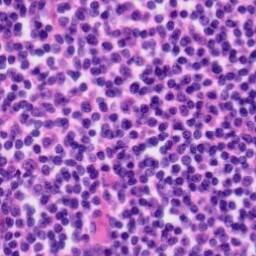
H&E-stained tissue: Tonsil